Question: I'm having issues when trying to consume a laravel route defined on the api.php routes. When running both (angular and laravel) independently they work fine, but I compiled the angular project and placed on laravel's public folder, changing the index.php to index.html and it loads perfectly (dashboard show's as it should etc). But the service returns an html... Not sure if this is the correct way to do this but...
Thanks in advance<URL>

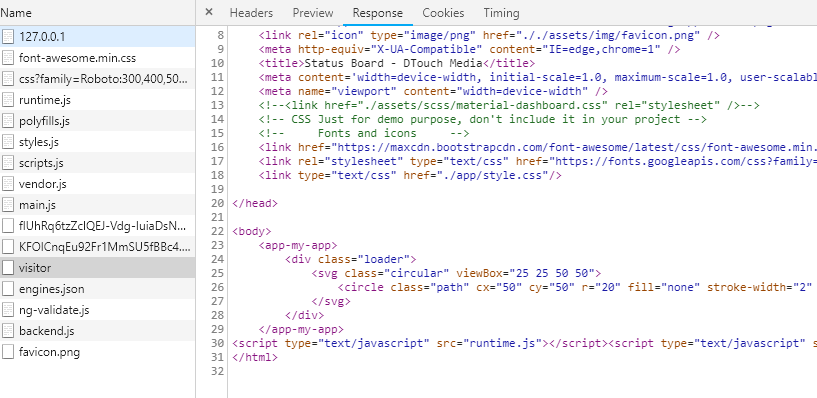
Answer: this is not a best way to create a project with angular with laravel.
angular provide separate routing structure also laravel provide self routing.
you need to communicate both of them so you need to create a new url and send this url in you get, post.... request and receive in your laravel routing.
you need to get more information about laravel routing go here.
<URL>